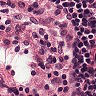
Metastatic tissue present: no